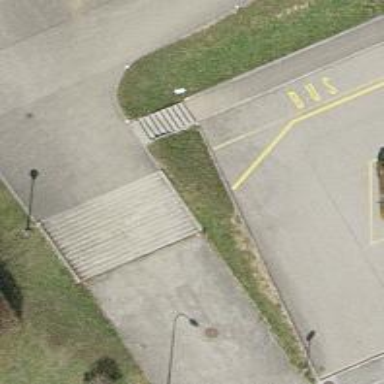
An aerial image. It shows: Concrete steps.